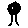
Label: tree